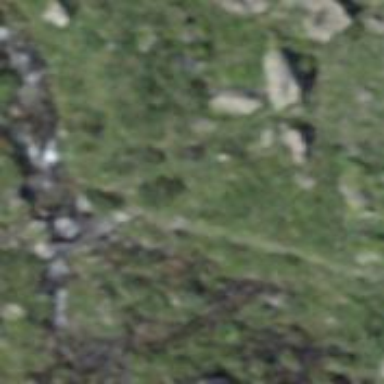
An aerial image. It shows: Path on bridge.